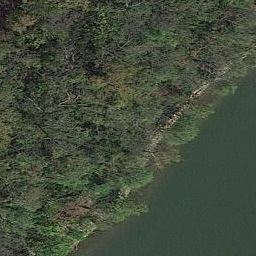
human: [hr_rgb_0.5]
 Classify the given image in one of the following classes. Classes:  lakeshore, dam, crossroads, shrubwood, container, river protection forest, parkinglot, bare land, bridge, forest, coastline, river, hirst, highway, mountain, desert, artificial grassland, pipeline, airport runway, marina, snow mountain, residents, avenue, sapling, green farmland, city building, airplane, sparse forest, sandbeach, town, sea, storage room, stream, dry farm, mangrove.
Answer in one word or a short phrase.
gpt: river protection forest